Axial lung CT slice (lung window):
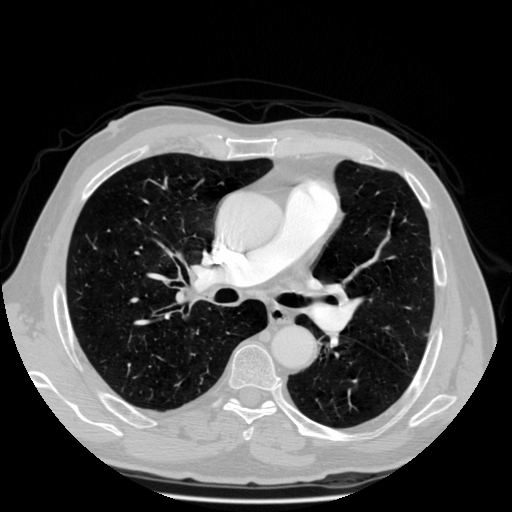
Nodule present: no